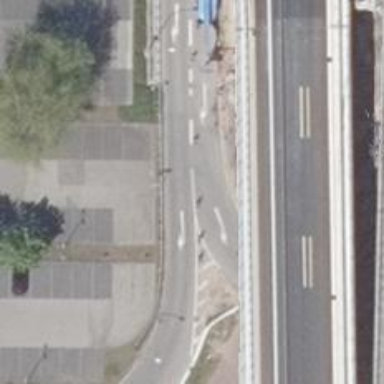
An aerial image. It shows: Asphalt trunk_link highway with embankment.